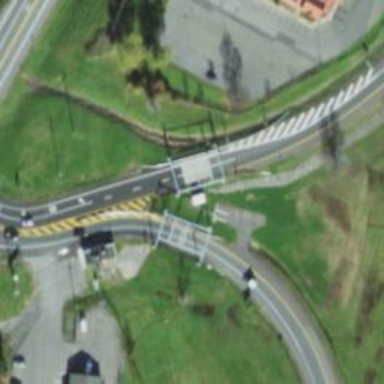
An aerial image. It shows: Toll gantry on the road.